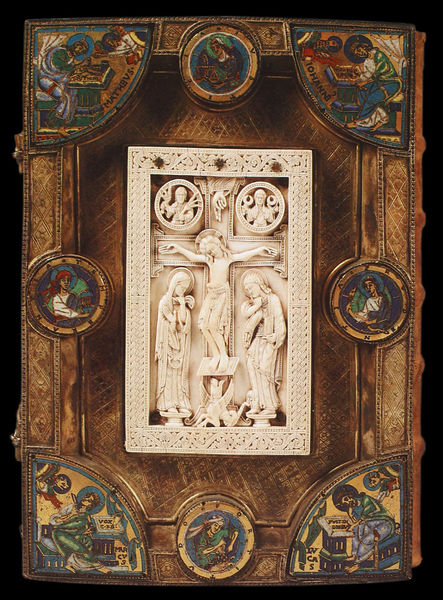
Titel: Evangeliar
Standort: Herstellungsort: Lüttich (EU - B)
Institution: Darmstadt, Hessisches Landesmuseum
Schlagwörter: frauen, menschen, malerei, bibel, johannes, gold, farbig, foto, buch, kreuz, kreise, schnitzerei, ecken, foliant, heiligenschein, jesus, kreuzigung, leder, elfenbein